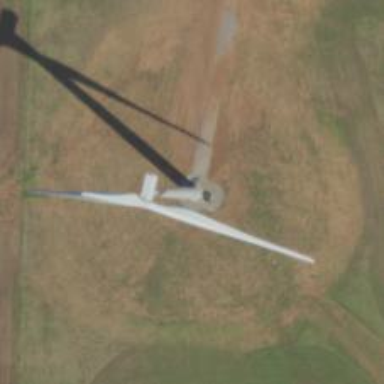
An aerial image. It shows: Wind turbine used as power generator.